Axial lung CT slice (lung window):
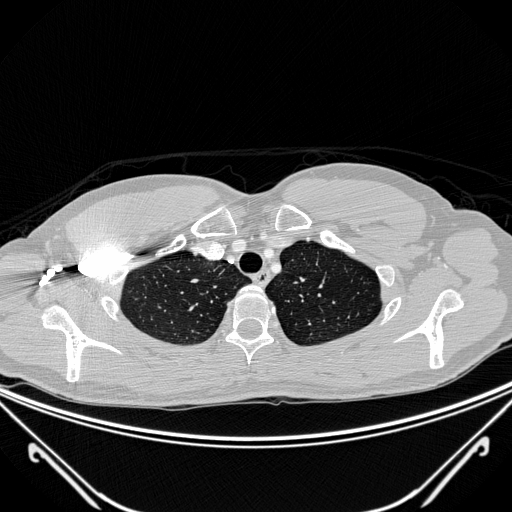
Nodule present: no